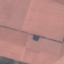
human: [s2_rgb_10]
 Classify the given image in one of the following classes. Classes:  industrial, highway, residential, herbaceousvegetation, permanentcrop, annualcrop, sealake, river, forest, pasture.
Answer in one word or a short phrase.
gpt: AnnualCrop